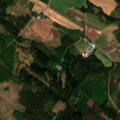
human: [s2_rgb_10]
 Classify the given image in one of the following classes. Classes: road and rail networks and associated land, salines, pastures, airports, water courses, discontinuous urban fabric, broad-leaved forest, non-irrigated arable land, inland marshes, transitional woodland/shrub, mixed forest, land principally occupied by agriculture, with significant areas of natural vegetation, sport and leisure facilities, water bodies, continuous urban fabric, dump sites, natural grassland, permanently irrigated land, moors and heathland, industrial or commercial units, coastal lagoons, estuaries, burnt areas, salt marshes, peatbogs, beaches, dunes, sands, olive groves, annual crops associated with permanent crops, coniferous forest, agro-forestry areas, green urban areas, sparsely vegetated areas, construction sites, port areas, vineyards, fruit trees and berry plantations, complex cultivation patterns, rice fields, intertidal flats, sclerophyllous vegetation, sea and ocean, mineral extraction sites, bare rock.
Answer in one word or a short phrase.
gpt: non-irrigated arable land, coniferous forest, mixed forest, water bodies